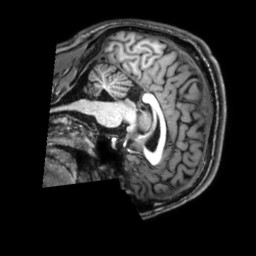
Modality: T1w
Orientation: sagittal